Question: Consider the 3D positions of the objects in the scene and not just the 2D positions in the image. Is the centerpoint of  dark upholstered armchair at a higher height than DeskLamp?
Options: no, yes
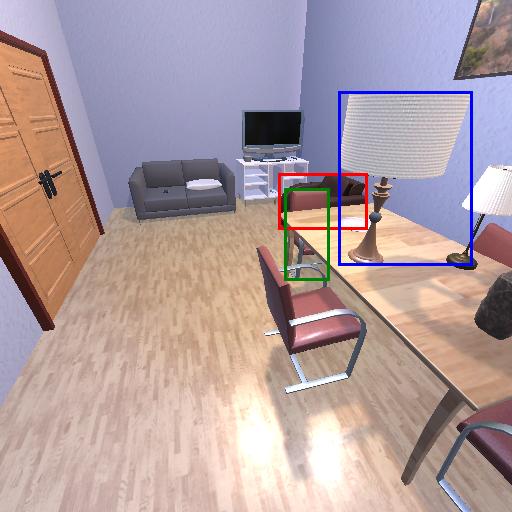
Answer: no